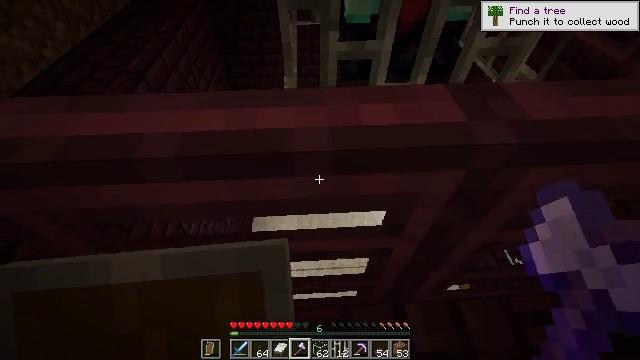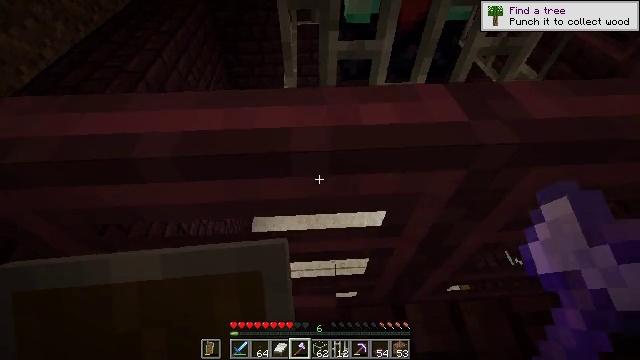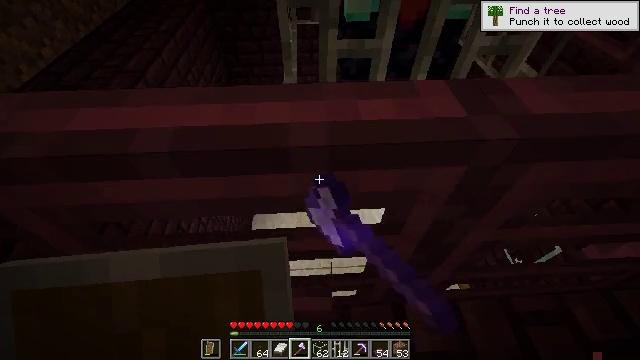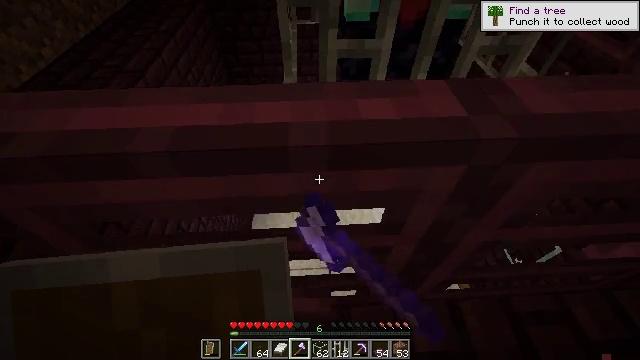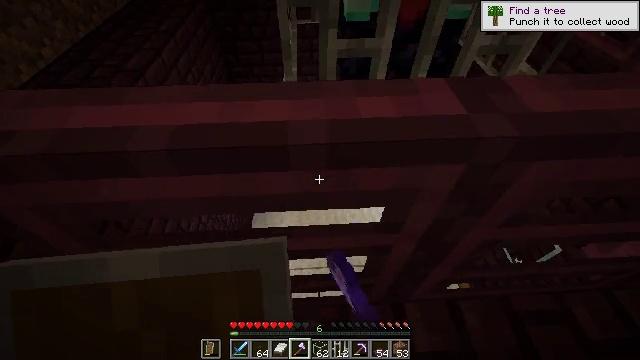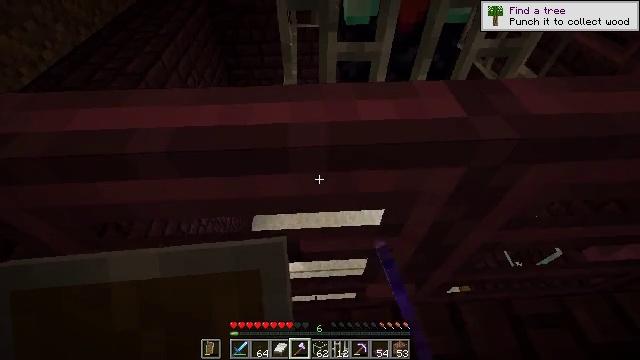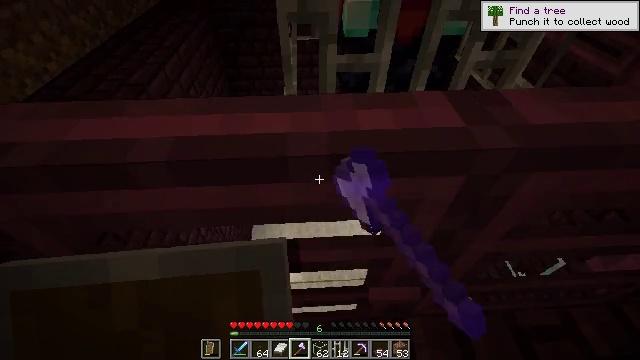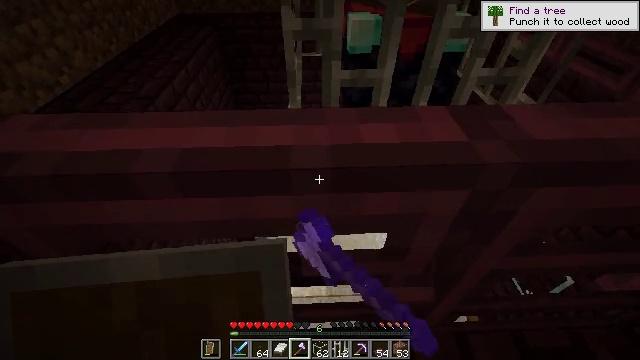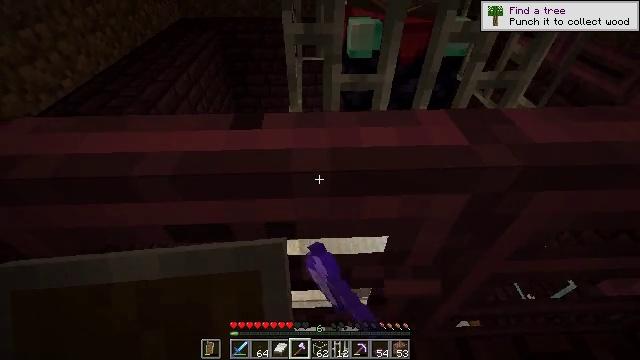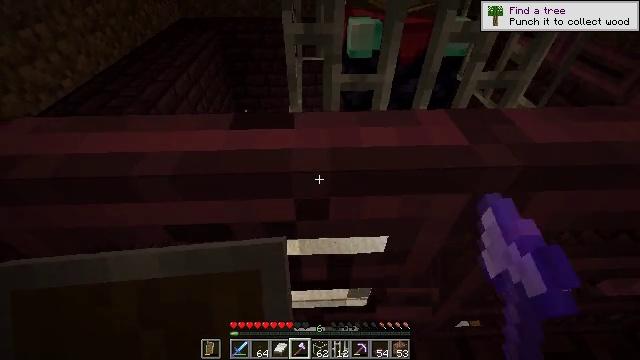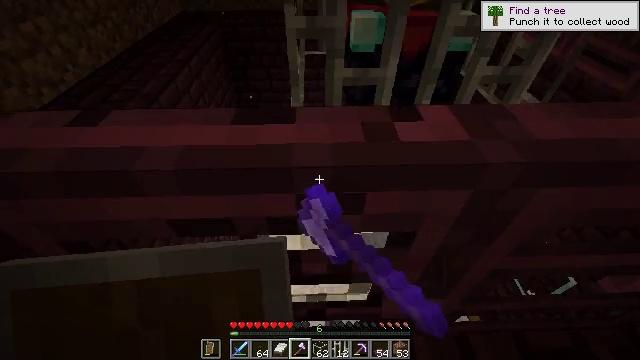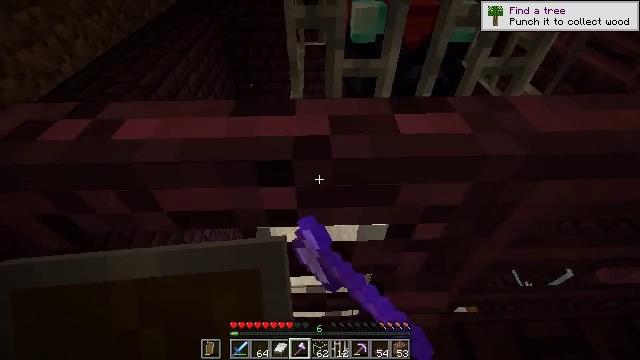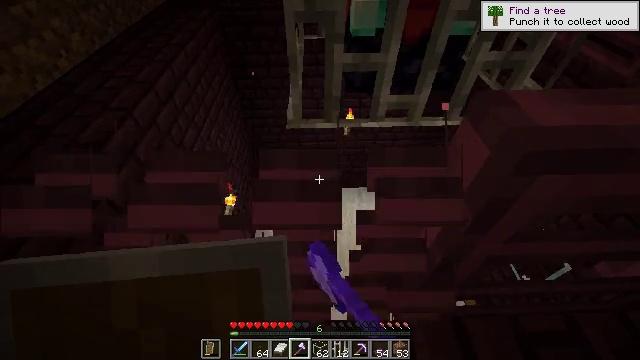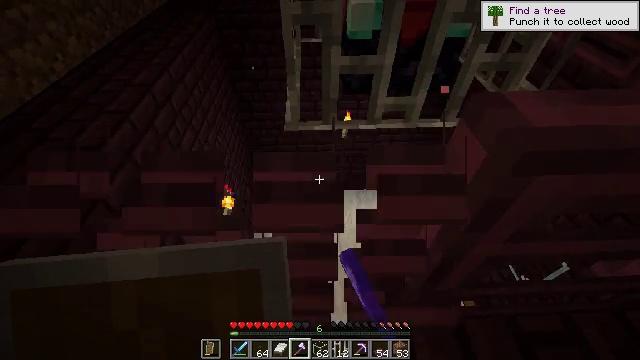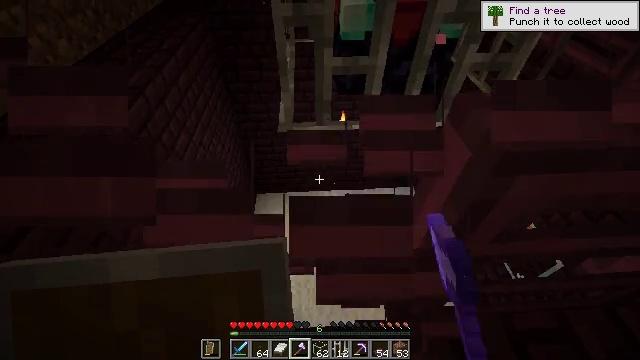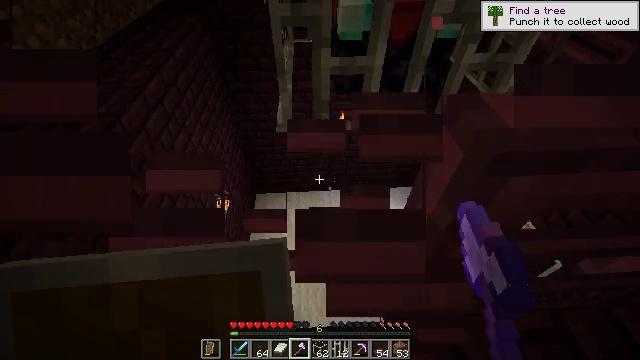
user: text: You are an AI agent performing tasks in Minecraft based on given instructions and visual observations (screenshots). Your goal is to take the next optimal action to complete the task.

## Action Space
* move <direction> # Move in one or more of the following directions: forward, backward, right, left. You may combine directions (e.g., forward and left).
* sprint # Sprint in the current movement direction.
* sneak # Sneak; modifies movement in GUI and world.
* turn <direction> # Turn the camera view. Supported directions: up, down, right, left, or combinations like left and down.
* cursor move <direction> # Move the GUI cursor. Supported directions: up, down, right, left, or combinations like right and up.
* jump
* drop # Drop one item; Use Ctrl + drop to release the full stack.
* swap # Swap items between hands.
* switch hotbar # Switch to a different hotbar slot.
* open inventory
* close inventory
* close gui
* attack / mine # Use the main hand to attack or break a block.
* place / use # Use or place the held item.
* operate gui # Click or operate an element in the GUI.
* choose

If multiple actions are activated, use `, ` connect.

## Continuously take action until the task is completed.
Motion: motion action
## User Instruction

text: Break the crimson trapdoor to collect it.
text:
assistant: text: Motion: move forward, sneak, attack / mine
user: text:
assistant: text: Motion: sneak, attack / mine
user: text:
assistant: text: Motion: sneak, attack / mine
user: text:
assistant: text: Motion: sneak, attack / mine
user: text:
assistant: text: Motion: sneak, attack / mine
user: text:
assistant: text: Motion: sneak, turn up, attack / mine
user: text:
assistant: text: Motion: sneak, turn up, attack / mine
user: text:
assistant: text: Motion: sneak, attack / mine
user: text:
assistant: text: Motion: sneak, attack / mine
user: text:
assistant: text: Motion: sneak, turn down, attack / mine
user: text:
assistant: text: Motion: sneak, turn down, attack / mine
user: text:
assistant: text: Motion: sneak, turn down, attack / mine
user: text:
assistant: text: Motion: sneak, attack / mine
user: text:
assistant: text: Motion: move right, sneak, attack / mine
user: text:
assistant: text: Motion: move right, sneak, attack / mine
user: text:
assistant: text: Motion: move right, sneak, attack / mine
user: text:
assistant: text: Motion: move right, sneak, turn right, attack / mine
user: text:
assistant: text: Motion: move right
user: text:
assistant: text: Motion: move right
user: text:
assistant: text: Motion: move right
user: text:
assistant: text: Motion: move right
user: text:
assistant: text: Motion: no_op
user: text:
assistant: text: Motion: no_op
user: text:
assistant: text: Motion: no_op
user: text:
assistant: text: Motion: turn right and down
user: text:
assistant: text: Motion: turn right and down
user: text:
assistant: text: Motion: turn right and up
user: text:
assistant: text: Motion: turn right and up
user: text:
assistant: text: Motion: no_op
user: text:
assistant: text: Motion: no_op